Question: I'm looking for a way to keep a modal dialog within screen bounds, i.e. that its height is always less than the screen height and the width is adjusted accordingly. I tried:
'''
.modal-dialog {
max-height: 100%;
}
'''
but this doesn't seem to have any effect.
<URL>
An illustration:

I prefer a pure CSS solution (no js) if it exists. For clarity, I'm looking for max-height, not height (i.e. is the modal is no taller than screen, leave it as is).
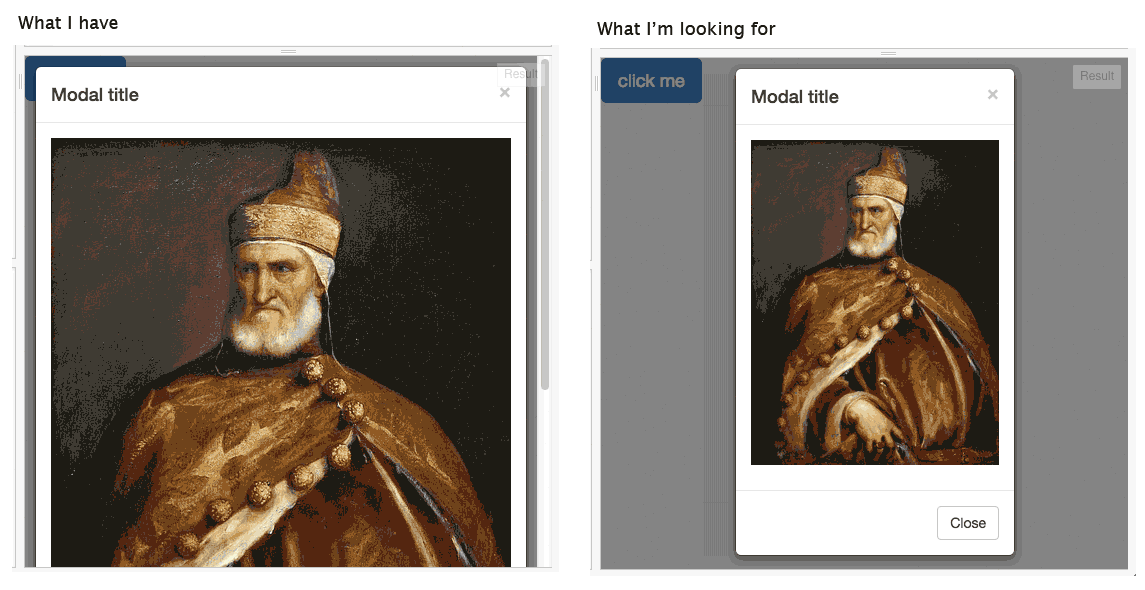
Answer: Use <URL> with 'calc'. Like this:
'''
.img-responsive {
max-height: calc(100vh - 225px);
}
'''
...where the 225px corresponds to the combined height of the top and bottom sections of the viewport which surround the dialog.
Also, in order to take care of the width of the modal we need to set a few more properties:
'''
.modal {
text-align:center;
}
.modal-dialog {
display: inline-block;
width: auto;
}
'''
## Updated Fiddle (Resize the viewport height to see the effect)
---
## Alternatively:
We can replace 'calc' with a padding + negative margin technique like so:
'''
.img-responsive {
max-height: 100vh;
margin: -113px 0;
padding: 113px 0;
}
'''
## FIDDLE
browser support for viewport units is <URL>